Question: I am using nPlot, my X-axis is Date variable, I want this to just Date as in my data 'YYYY-MM-DD', tilted vertically (90 degrees). I want nPlot show the chart stacked by default. Please help me out.

'''
output$testChart = renderChart({
testChart = nPlot(Count~Date, data = df, group = 'Category',
type = 'multiBarChart')
testChart$chart(reduceXTicks = F)
testChart$xAxis(staggerLabels = T)
testChart$chart(stacked = T)
testChart$xAxis(tickFormat = "#! d3.time.format('%Y-%m-%d') !#")
return(testChart)
})
'''
and in server.R
'''
output$mytabs = renderUI({
tabs = tabsetPanel(
tabPanel('Tab1', h5("Tab1"),
fluidRow(showOutput("testChart"))
)
)
mainPanel(tabs)
'''
})
in ui.R
'''
uiOutput('mytabs')
'''
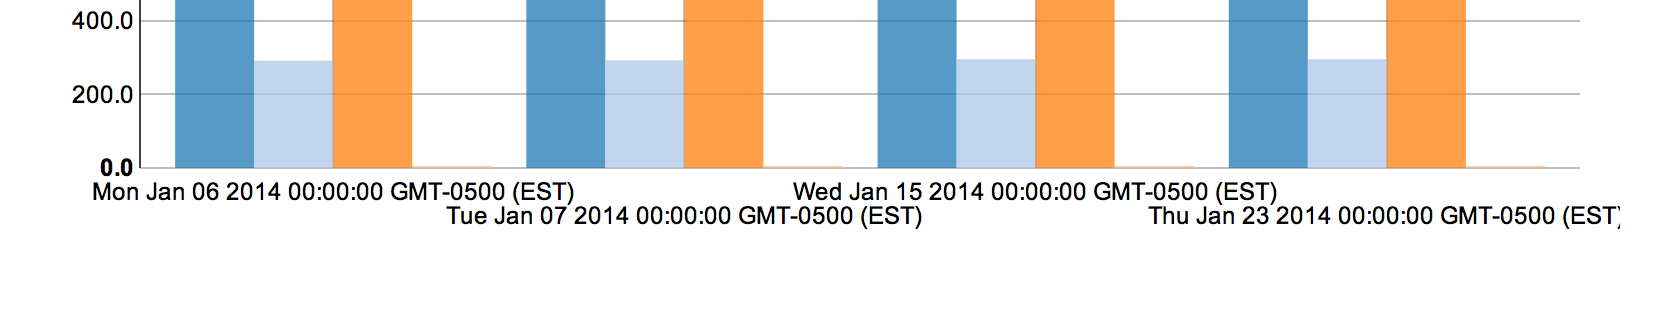
Answer: Suppose that you stored your plot in the object 'n1'. Here is how you can customize it do what you seek.
'''
n1$chart(stacked = TRUE)
n1$xAxis(
tickFormat = "#! d3.time.format('%Y-%m-%d') !#",
rotateLabels = 90
)
n1
'''
I have no way to verify that this works. So I would suggest that you post your data and the code that you used to generate this plot. Doing so, even this works for you, would be useful as it would help others who come across this question.